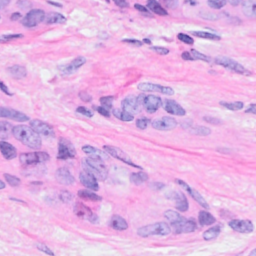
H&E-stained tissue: Breast